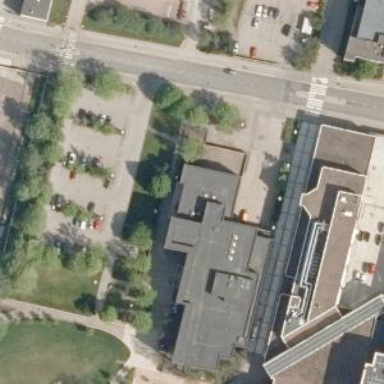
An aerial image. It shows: Building that serves as library.